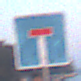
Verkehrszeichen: Sackgasse
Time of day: SunriseSunset
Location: Outdoor (Urban)
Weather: Clear
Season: NotSpecified
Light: Natural